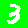
Digit: 3